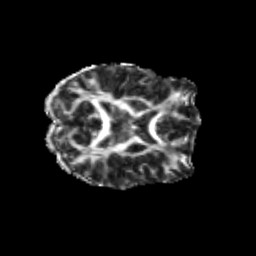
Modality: FA
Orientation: axial
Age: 31
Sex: female
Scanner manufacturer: siemens
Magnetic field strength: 3 T
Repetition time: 3.5 s
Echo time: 0.104 s